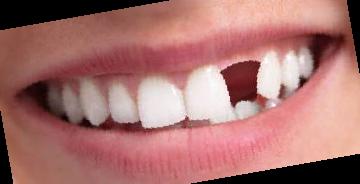
Condition: hypodontia